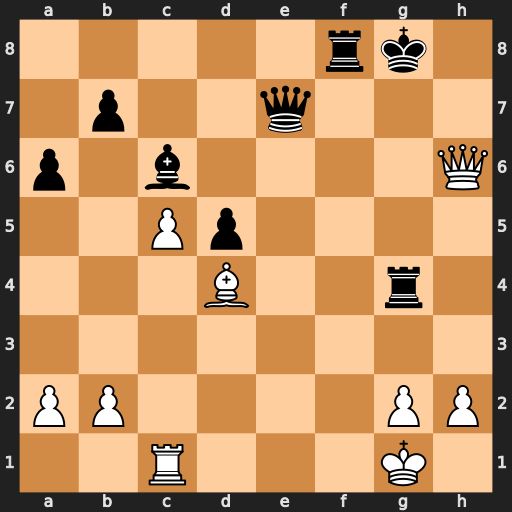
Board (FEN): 5rk1/1p2q3/p1b4Q/2Pp4/3B2r1/8/PP4PP/2R3K1
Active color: w
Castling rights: -
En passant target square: -
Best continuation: Qh8+ Kf7 Qh5+